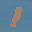
Label: 1